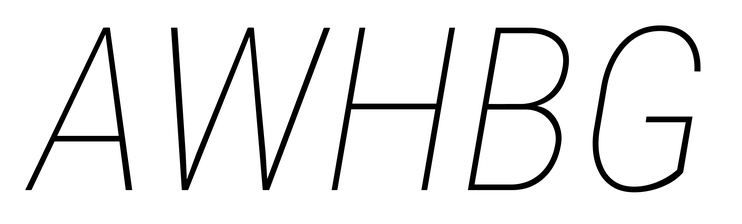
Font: Roboto-Italic_Condensed_Thin_Italic